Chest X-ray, PA view. Patient: 53 years old, sex F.
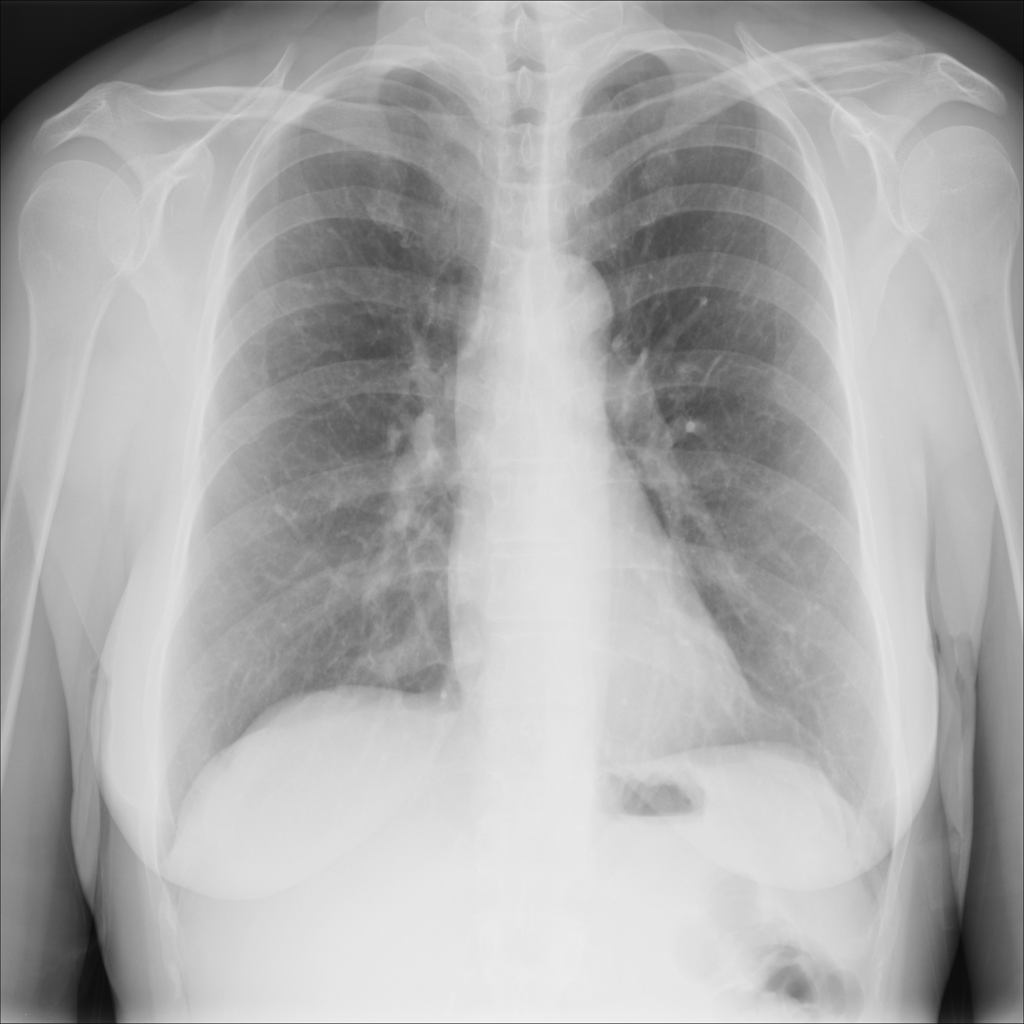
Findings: No Finding